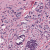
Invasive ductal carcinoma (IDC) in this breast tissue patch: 0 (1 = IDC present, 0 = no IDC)